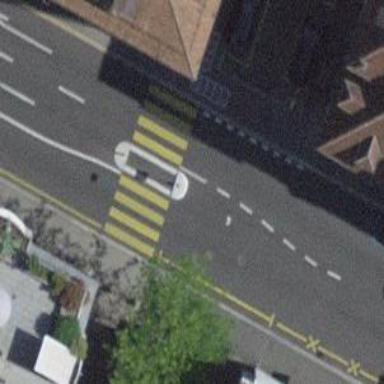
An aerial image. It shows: Uncontrolled zebra crossing with pedestrian island.